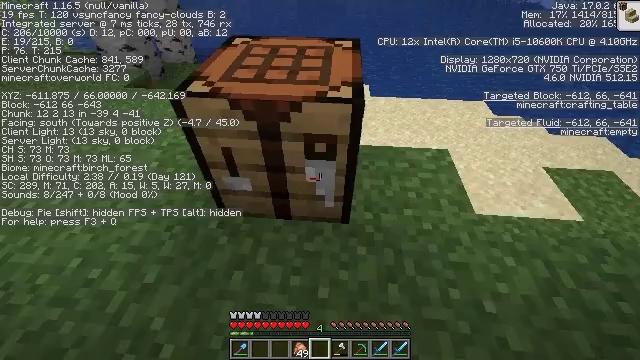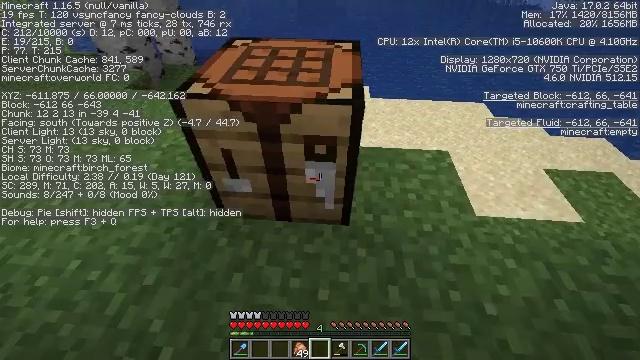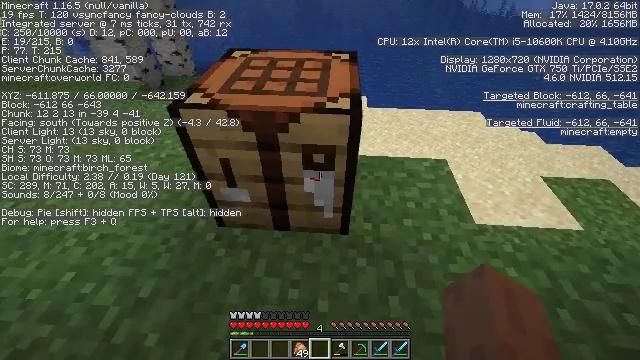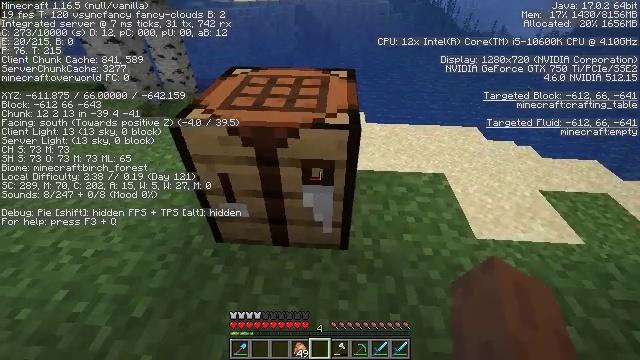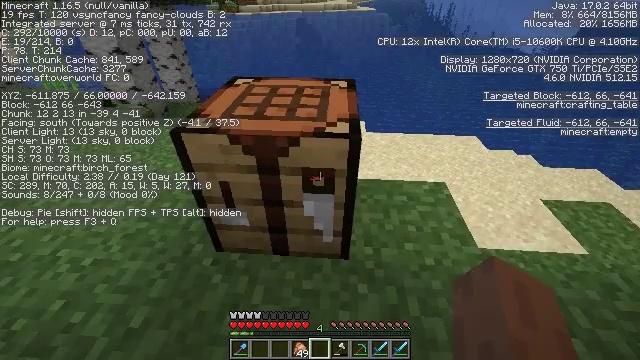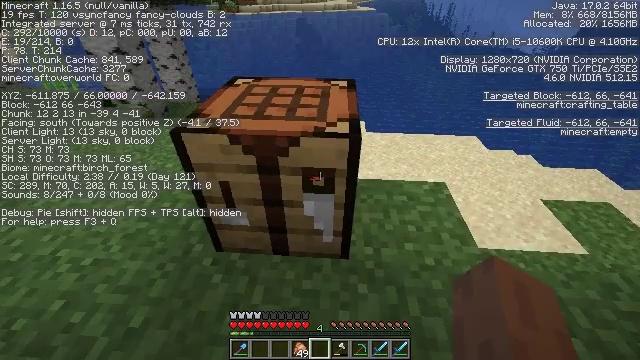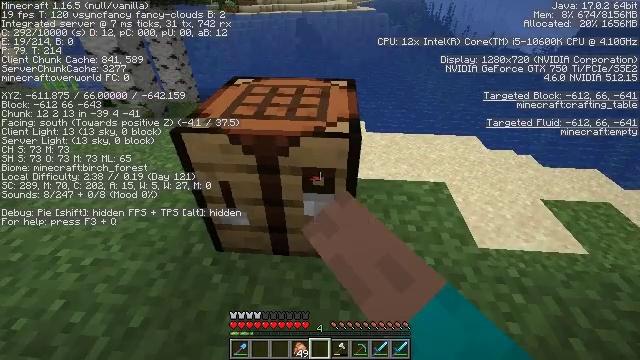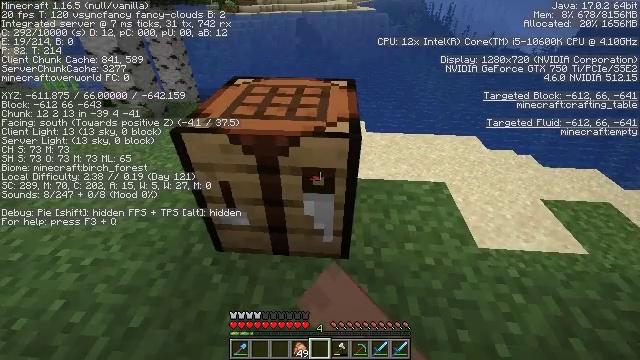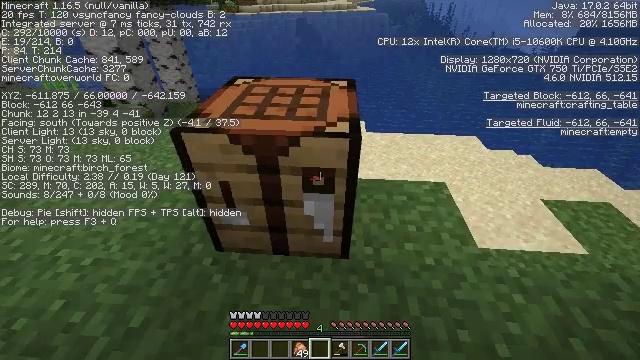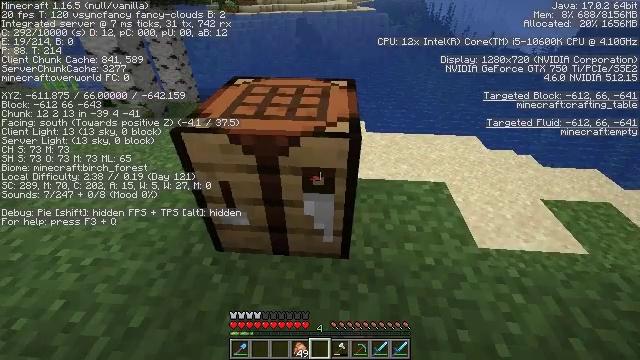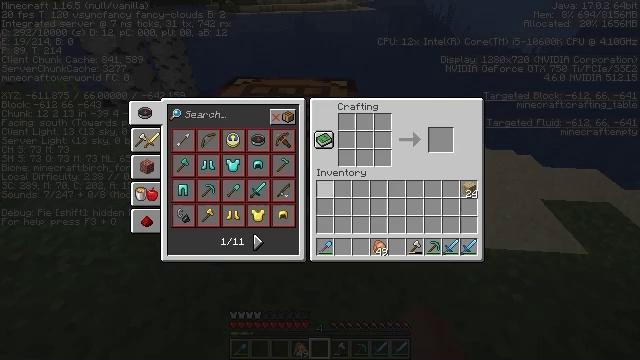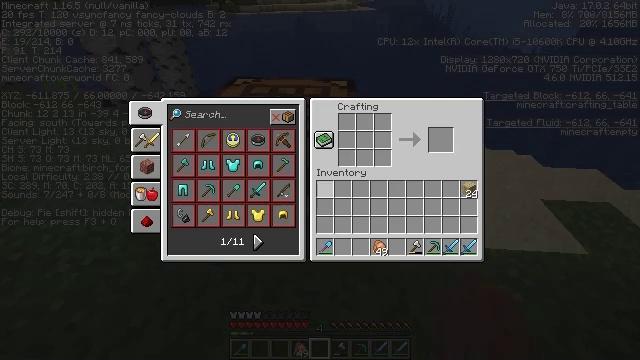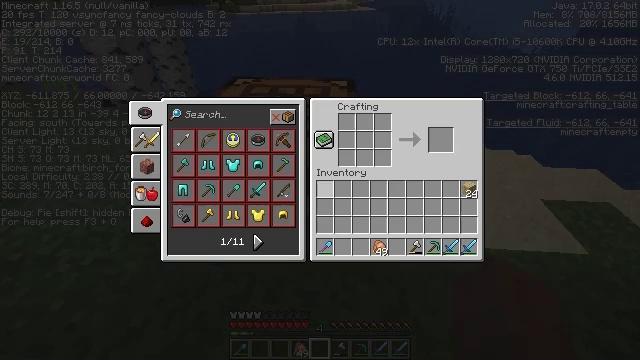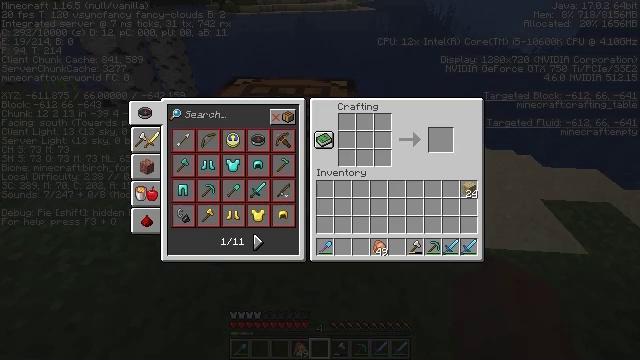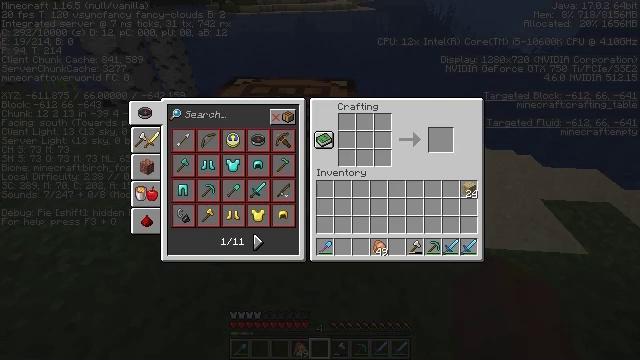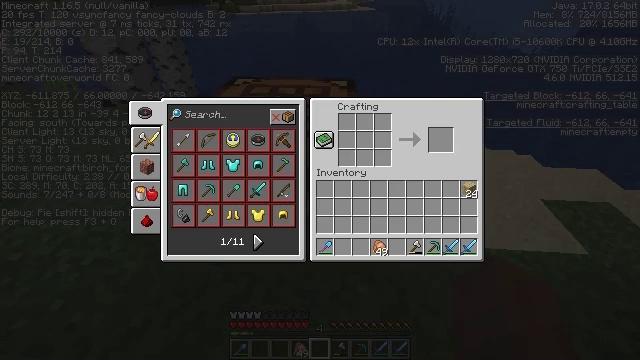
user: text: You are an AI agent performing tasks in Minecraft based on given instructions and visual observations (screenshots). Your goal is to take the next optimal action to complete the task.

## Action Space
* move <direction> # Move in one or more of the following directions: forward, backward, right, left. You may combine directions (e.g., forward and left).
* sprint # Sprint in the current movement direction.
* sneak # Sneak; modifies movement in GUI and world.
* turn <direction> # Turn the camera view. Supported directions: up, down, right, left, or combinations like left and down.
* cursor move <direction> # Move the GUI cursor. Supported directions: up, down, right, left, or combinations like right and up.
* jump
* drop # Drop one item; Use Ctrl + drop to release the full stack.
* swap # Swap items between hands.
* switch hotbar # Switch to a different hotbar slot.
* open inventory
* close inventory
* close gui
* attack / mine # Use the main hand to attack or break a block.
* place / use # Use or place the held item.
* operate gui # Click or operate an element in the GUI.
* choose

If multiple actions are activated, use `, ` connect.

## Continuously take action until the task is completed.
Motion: motion action
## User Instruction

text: To get a birch boat with planks, open a crafting table.
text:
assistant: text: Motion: no_op
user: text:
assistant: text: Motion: turn up
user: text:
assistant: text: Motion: turn up
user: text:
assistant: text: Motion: turn up
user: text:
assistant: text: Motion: use / place
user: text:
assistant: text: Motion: use / place
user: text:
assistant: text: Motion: use / place
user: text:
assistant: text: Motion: use / place
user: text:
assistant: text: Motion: no_op
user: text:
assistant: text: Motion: open gui
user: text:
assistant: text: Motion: no_op
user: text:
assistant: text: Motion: no_op
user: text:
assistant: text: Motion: no_op
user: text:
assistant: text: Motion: no_op
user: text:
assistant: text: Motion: no_op
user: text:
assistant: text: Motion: no_op
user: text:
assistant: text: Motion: no_op
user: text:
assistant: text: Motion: no_op
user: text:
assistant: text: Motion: no_op
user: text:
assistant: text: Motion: no_op
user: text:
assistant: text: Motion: no_op
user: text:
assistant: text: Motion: no_op
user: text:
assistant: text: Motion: no_op
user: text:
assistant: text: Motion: no_op
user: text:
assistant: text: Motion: no_op
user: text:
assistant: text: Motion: no_op
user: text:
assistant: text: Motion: no_op
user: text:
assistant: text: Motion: no_op
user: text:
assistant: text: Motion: no_op
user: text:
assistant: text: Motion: no_op